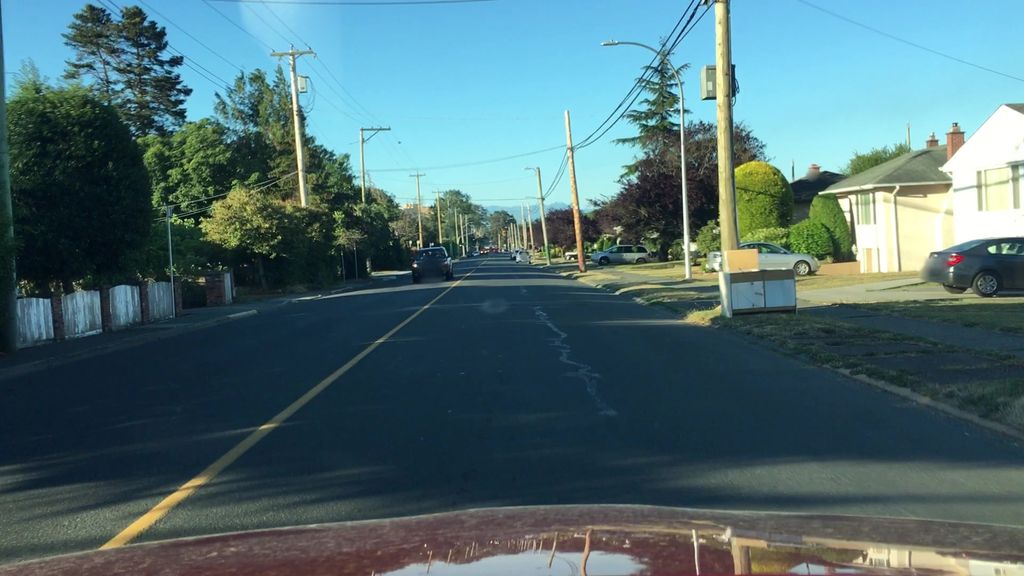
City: victoria